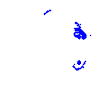
Particle: electron